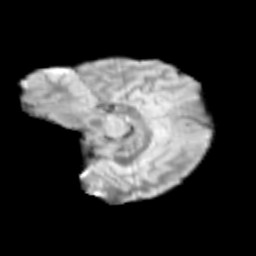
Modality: T2w
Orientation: sagittal
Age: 11
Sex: female
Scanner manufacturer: siemens
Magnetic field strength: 3 T
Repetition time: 3.8 s
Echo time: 0.07 s